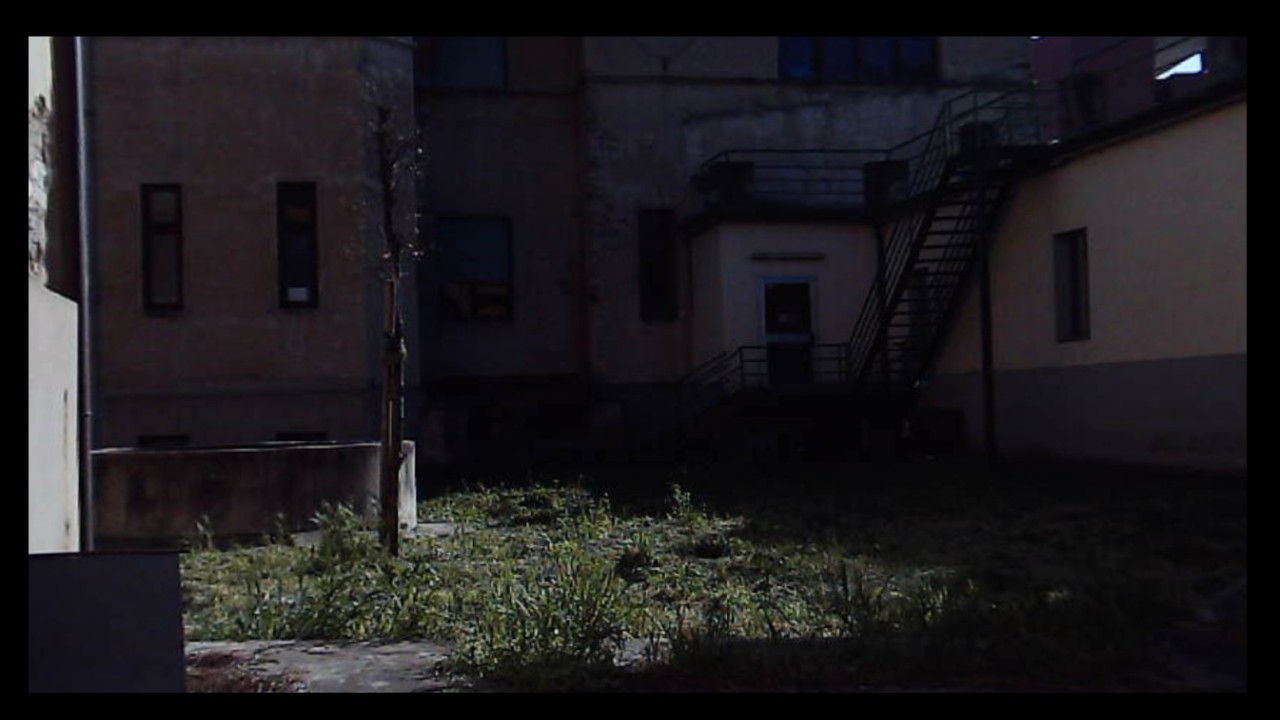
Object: Betafpv air75